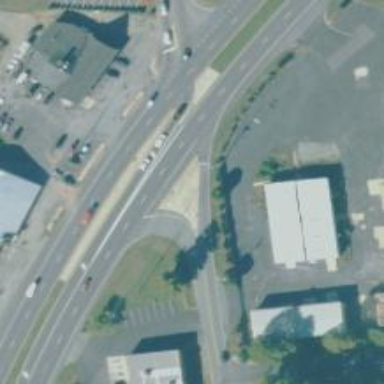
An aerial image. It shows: Primary link highway with asphalt surface.